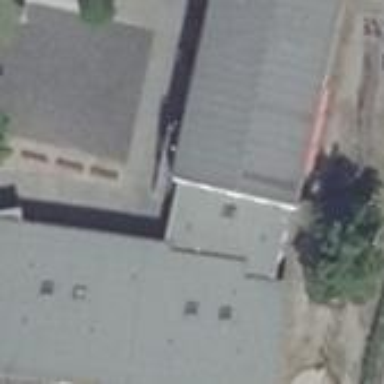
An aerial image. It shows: Building with flat gray roof made of tar paper. The building itself has lemonchiffon color.